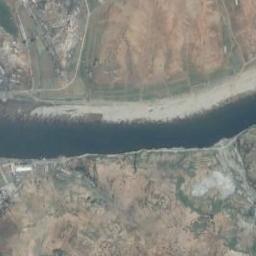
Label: river